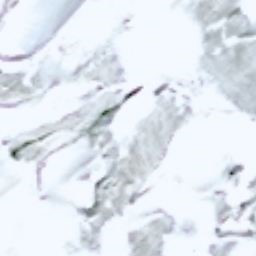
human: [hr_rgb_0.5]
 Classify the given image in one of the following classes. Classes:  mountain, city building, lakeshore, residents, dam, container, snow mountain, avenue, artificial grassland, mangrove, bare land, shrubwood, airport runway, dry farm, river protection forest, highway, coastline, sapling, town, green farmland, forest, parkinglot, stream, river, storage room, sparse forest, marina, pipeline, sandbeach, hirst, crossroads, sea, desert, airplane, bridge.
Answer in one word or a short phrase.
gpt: snow mountain